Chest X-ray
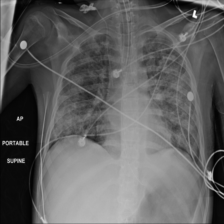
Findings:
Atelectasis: negative
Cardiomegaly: negative
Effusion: negative
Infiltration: negative
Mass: negative
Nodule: negative
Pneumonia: negative
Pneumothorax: negative
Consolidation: negative
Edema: negative
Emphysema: negative
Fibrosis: negative
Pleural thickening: negative
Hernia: negative